Question: I wrote the this T-SQL query:
'''
SELECT
B.[Year], E.[Description] as GLClass,
D.Code, D.[GLDescription],
SUM(A.Jan) AS Jan,
SUM(A.Feb) AS Feb,
SUM(A.Mar) AS Mar,
SUM(A.Apr) AS Apr
FROM
GeneralLedgers A
INNER JOIN
Years B ON A.YearID = B.ID
INNER JOIN
CostCenters C ON A.CostCenterID = C.ID
INNER JOIN
GLCodes D ON A.GLCodeID = D.ID
INNER JOIN
GLClassificationTypes E ON D.GLClassificationTypeID = E.ID
WHERE
A.YearID = '13'
GROPU BY
B.[Year], D.Code, E.[Description], D.[GLDescription]
ORDER BY
D.Code, E.[Description]
'''
It outputs this result:

I want to combine "Freight-in (Go) and Freight Savings" row into a single row and sum the value from column Jan, Feb, Mar, Apr. I was trying to used the Case When clause on the "Code" column to look for '401040110' and '441010300' but still can't figure it out.
How can this be accomplish?
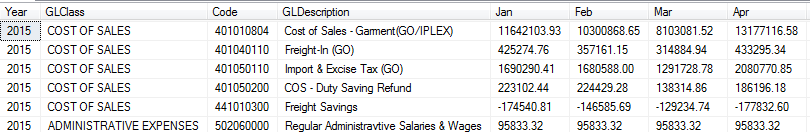
Answer: Convert one of the 2 rows into the other for your groupings logic and the rest of the aggregation should work on top of that seamlessly.
'''
SELECT B.[Year]
,E.[Description] AS GLClass
,case when D.Code = '441010300' then '401040110' else D.Code END Code
,case when D.Code = '441010300' then 'Freight-in (Go)' else D.[GLDescription] end [GLDescription]
,Sum(A.Jan) AS Jan
,Sum(A.Feb) AS Feb
,Sum(A.Mar) AS Mar
,Sum(A.Apr) AS Apr
FROM GeneralLedgers A
INNER JOIN Years B ON A.YearID = B.ID
INNER JOIN CostCenters C ON A.CostCenterID = C.ID
INNER JOIN GLCodes D ON A.GLCodeID = D.ID
INNER JOIN GLClassificationTypes E ON D.GLClassificationTypeID = E.ID
WHERE A.YearID = '13'
GROUP BY B.[Year]
, case when D.Code = '441010300' then '401040110' else D.Code END
, E.[Description]
, case when D.Code = '441010300' then 'Freight-in (Go)' else D.[GLDescription] end
ORDER BY 3,2
'''